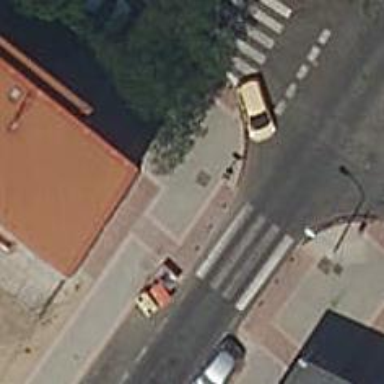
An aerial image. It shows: Uncontrolled footway crossing with markings.